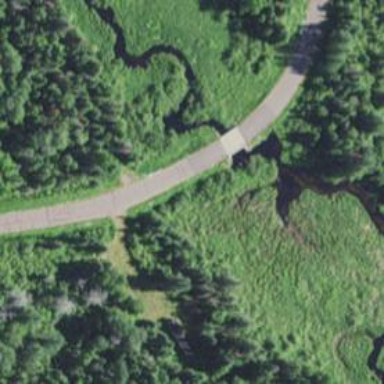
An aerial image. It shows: Residential road with bridge.